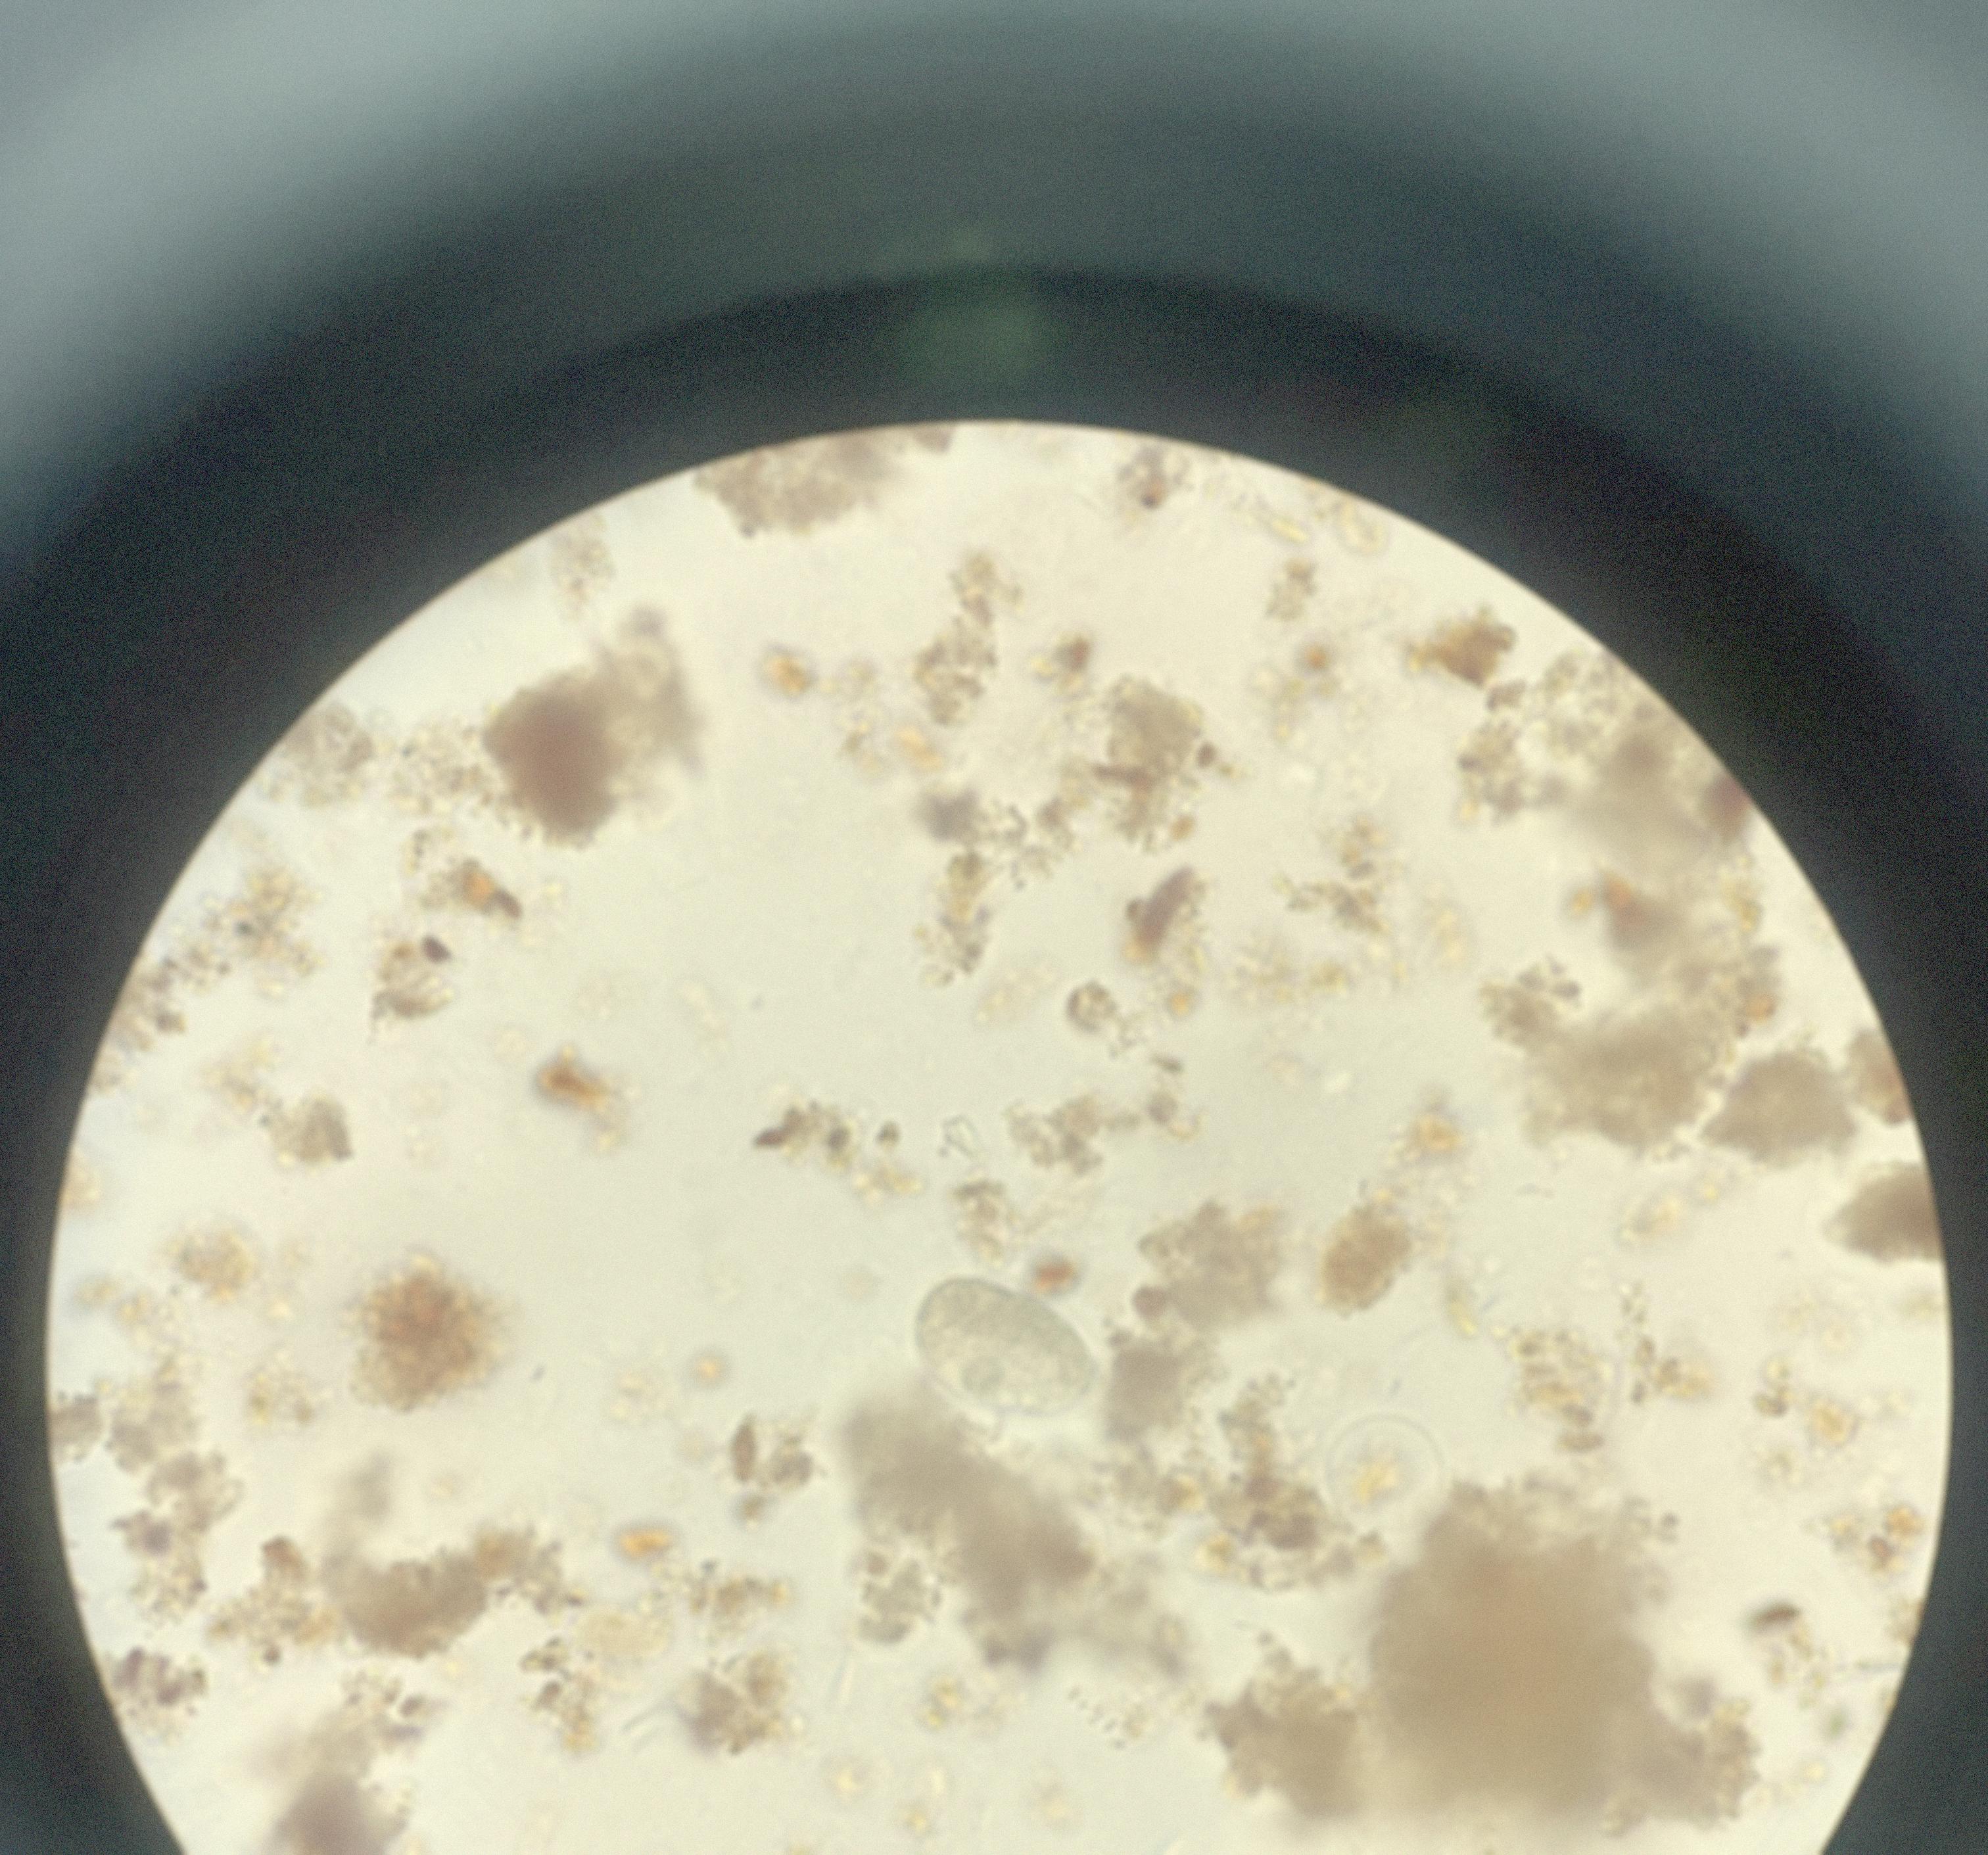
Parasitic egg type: Hookworm egg